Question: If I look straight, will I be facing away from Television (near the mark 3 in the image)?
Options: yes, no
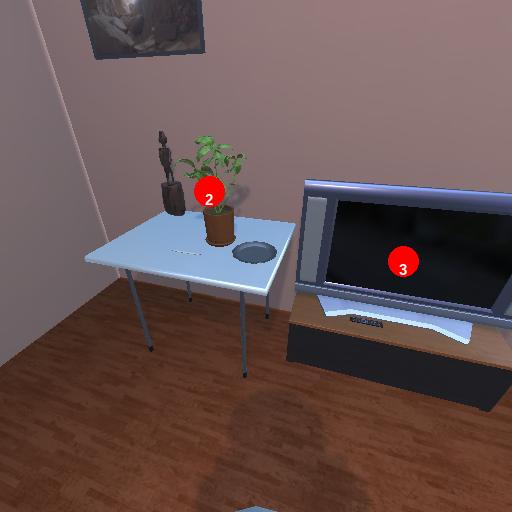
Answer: yes